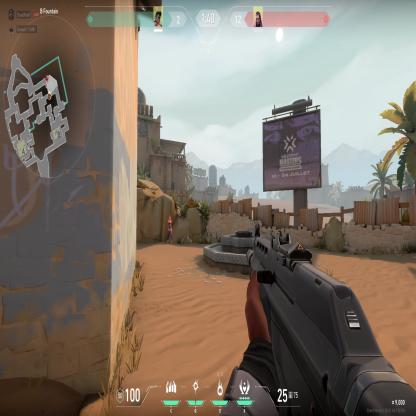
Label: enemy